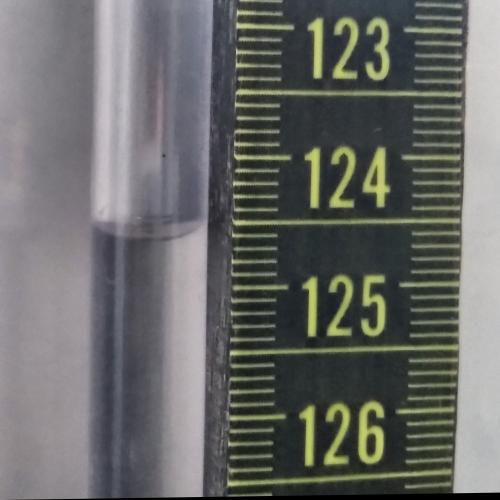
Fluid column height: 124.6 cm